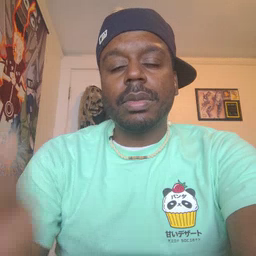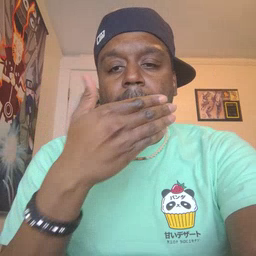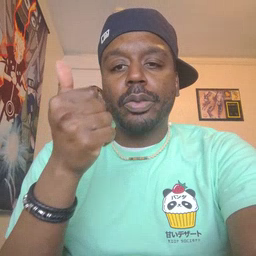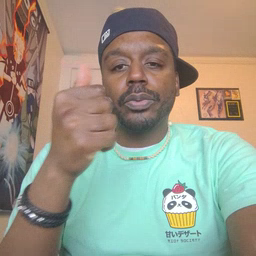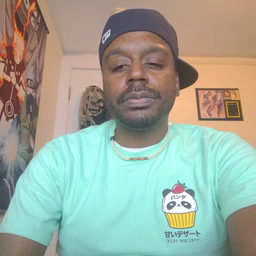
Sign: better